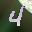
Label: 4